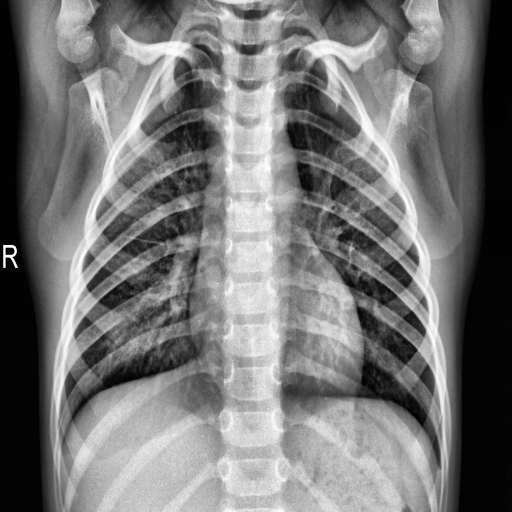
Finding: NORMAL